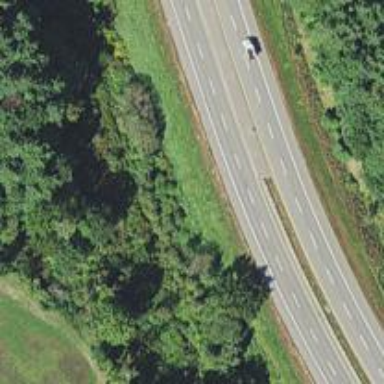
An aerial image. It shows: Asphalt trunk highway.